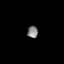
Tissue: lung
Cell type: T cells
Senescence score: 0.2009
Nuclear area (px): 126
Mean DAPI intensity: 128.675